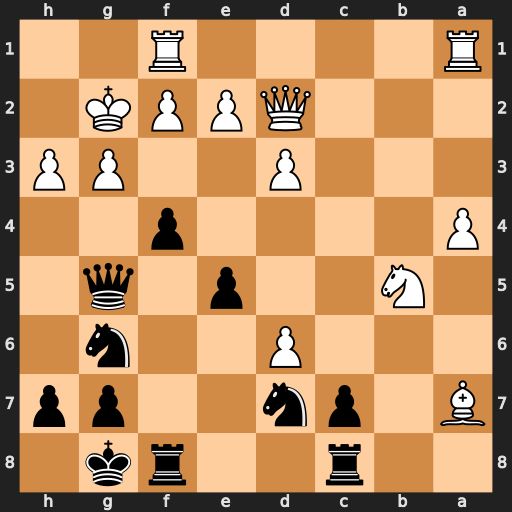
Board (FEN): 2r2rk1/B1pn2pp/3P2n1/1N2p1q1/P4p2/3P2PP/3QPPK1/R4R2
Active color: b
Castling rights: -
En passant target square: -
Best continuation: f3+ Kh2 Qxd2